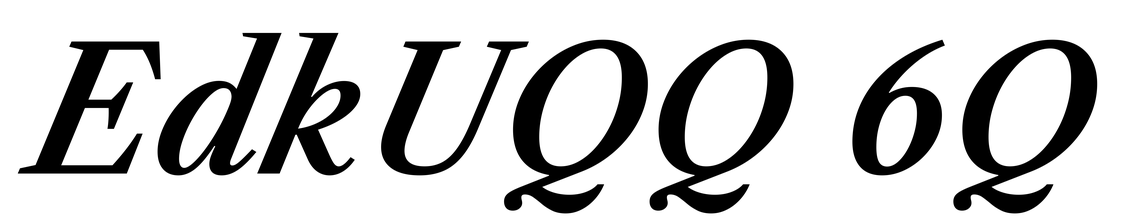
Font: LibreCaslonText-Italic_SemiBold_Italic